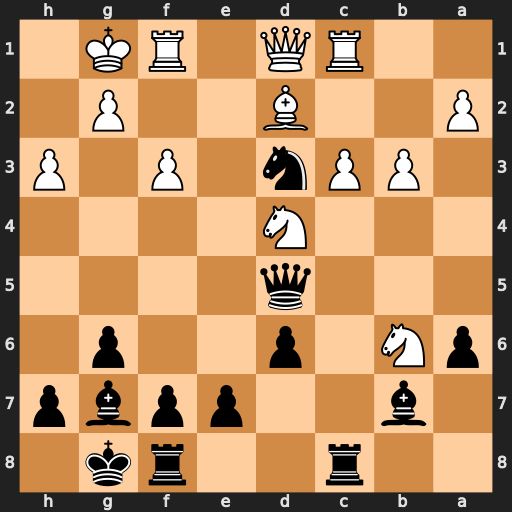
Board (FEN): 2r2rk1/1b2ppbp/pN1p2p1/3q4/3N4/1PPn1P1P/P2B2P1/2RQ1RK1
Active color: b
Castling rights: -
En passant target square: -
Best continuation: Bxd4+ cxd4 Qxd4+